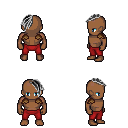
a pixel art fantasy rpg character, male body template, human, dark skin, leather shoulder armor, red pants, gray long mohawk hairstyle, four views (front, back, left, right), 2x2 character sprite sheet, small pixel art, hard edges, no anti-aliasing